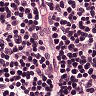
Metastatic tissue present: no